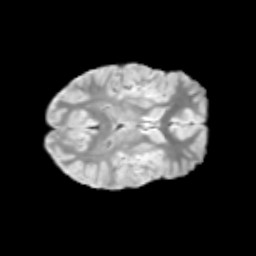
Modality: T2w
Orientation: axial
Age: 11
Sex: male
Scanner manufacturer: siemens
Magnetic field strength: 3 T
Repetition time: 3.8 s
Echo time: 0.07 s